Field crop: tomato
Growth stage: 1
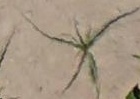
Species: cyperus